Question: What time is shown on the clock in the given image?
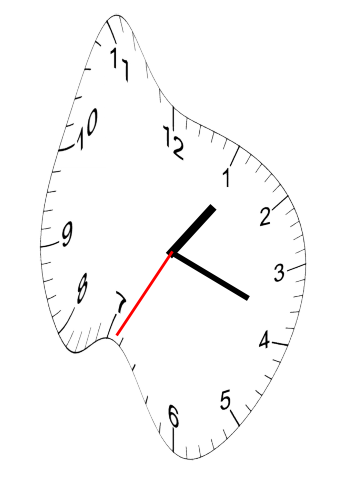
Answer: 01:18:35